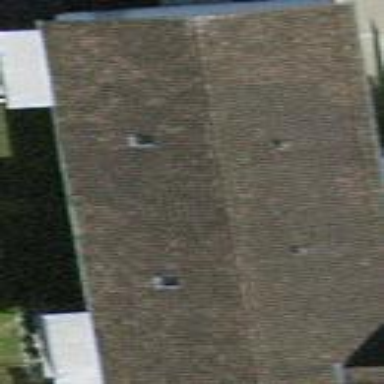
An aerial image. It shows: Building with tiled roof.